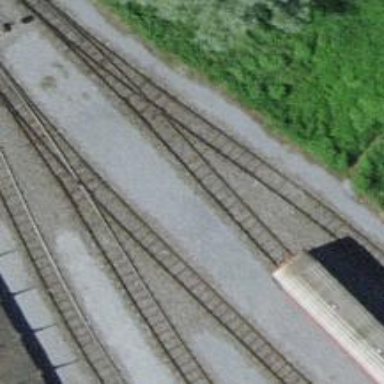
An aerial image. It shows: Single narrow-gauge railway track in service yard.